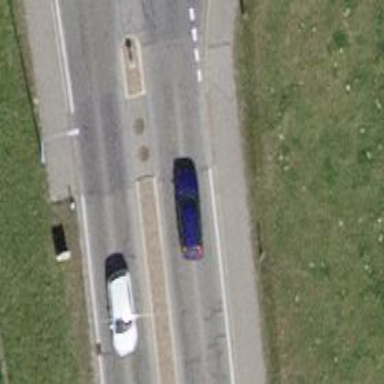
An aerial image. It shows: Road with traffic signals.